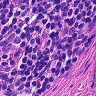
Metastatic tissue present: no